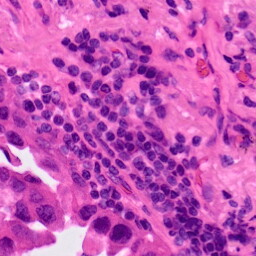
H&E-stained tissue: Lung